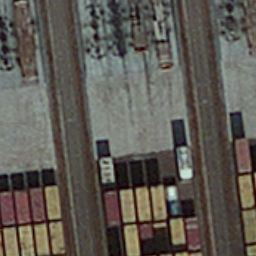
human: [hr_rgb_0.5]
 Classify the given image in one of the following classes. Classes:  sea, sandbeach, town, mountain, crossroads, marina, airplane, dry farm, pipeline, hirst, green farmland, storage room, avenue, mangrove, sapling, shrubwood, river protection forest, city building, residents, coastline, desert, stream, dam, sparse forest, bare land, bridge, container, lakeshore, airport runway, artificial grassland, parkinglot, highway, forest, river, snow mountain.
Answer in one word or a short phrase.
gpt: container